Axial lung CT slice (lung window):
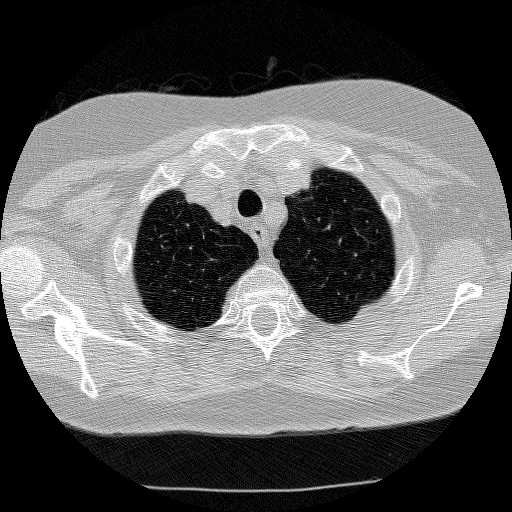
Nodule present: no